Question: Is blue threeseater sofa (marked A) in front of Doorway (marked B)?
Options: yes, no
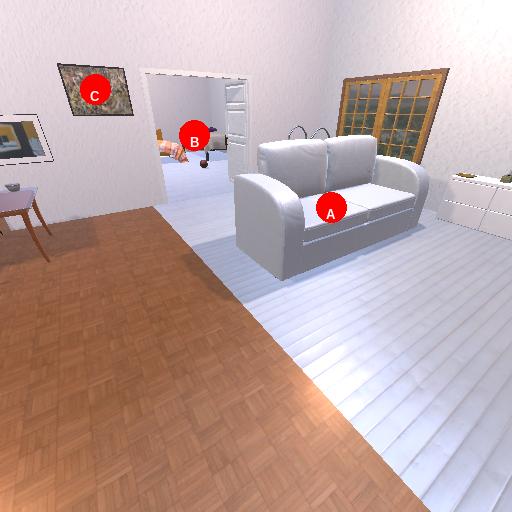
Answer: yes